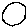
Label: circle